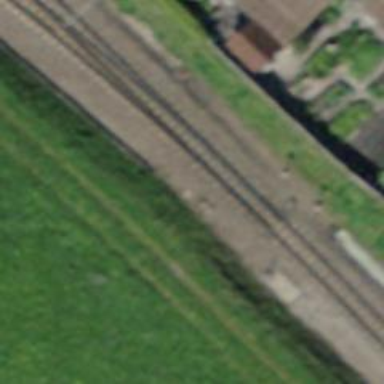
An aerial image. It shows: Railway switch.